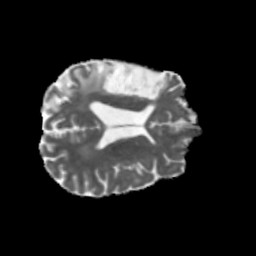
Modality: MD
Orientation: axial
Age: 56
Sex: male
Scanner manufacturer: siemens
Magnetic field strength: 3 T
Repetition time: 5.47 s
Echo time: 0.0854 s